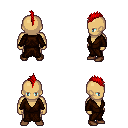
a pixel art fantasy rpg character, male body template, human, tanned skin, brown robe, white pants, red mohawk hairstyle, brown shoes, four views (front, back, left, right), 2x2 character sprite sheet, small pixel art, hard edges, no anti-aliasing